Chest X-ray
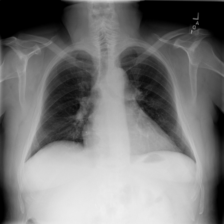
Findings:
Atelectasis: negative
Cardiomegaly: negative
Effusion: negative
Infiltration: negative
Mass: negative
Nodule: negative
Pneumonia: negative
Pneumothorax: negative
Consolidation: negative
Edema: negative
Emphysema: negative
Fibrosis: negative
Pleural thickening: negative
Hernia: negative